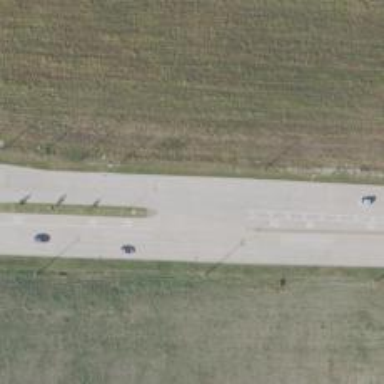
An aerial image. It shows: Secondary road.